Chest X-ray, AP view. Patient: 53 years old, sex F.
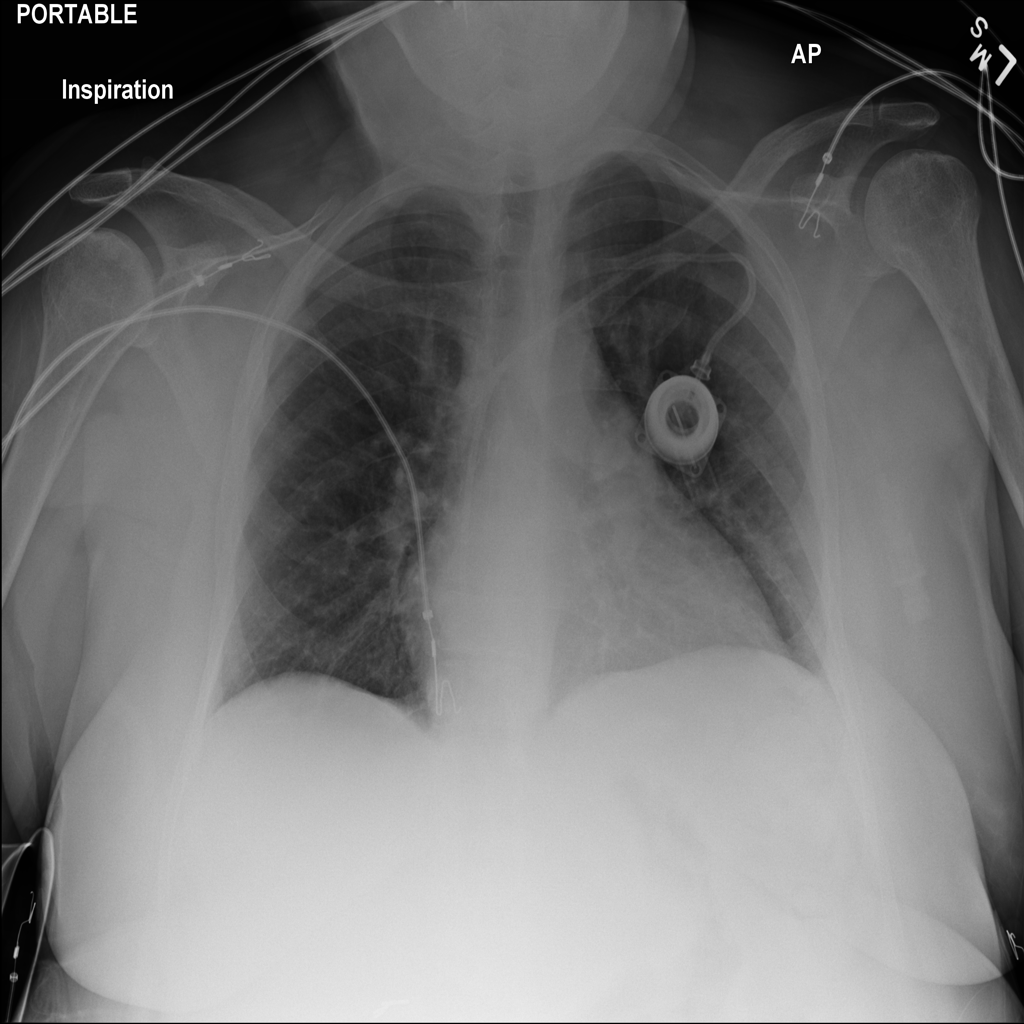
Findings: No Finding